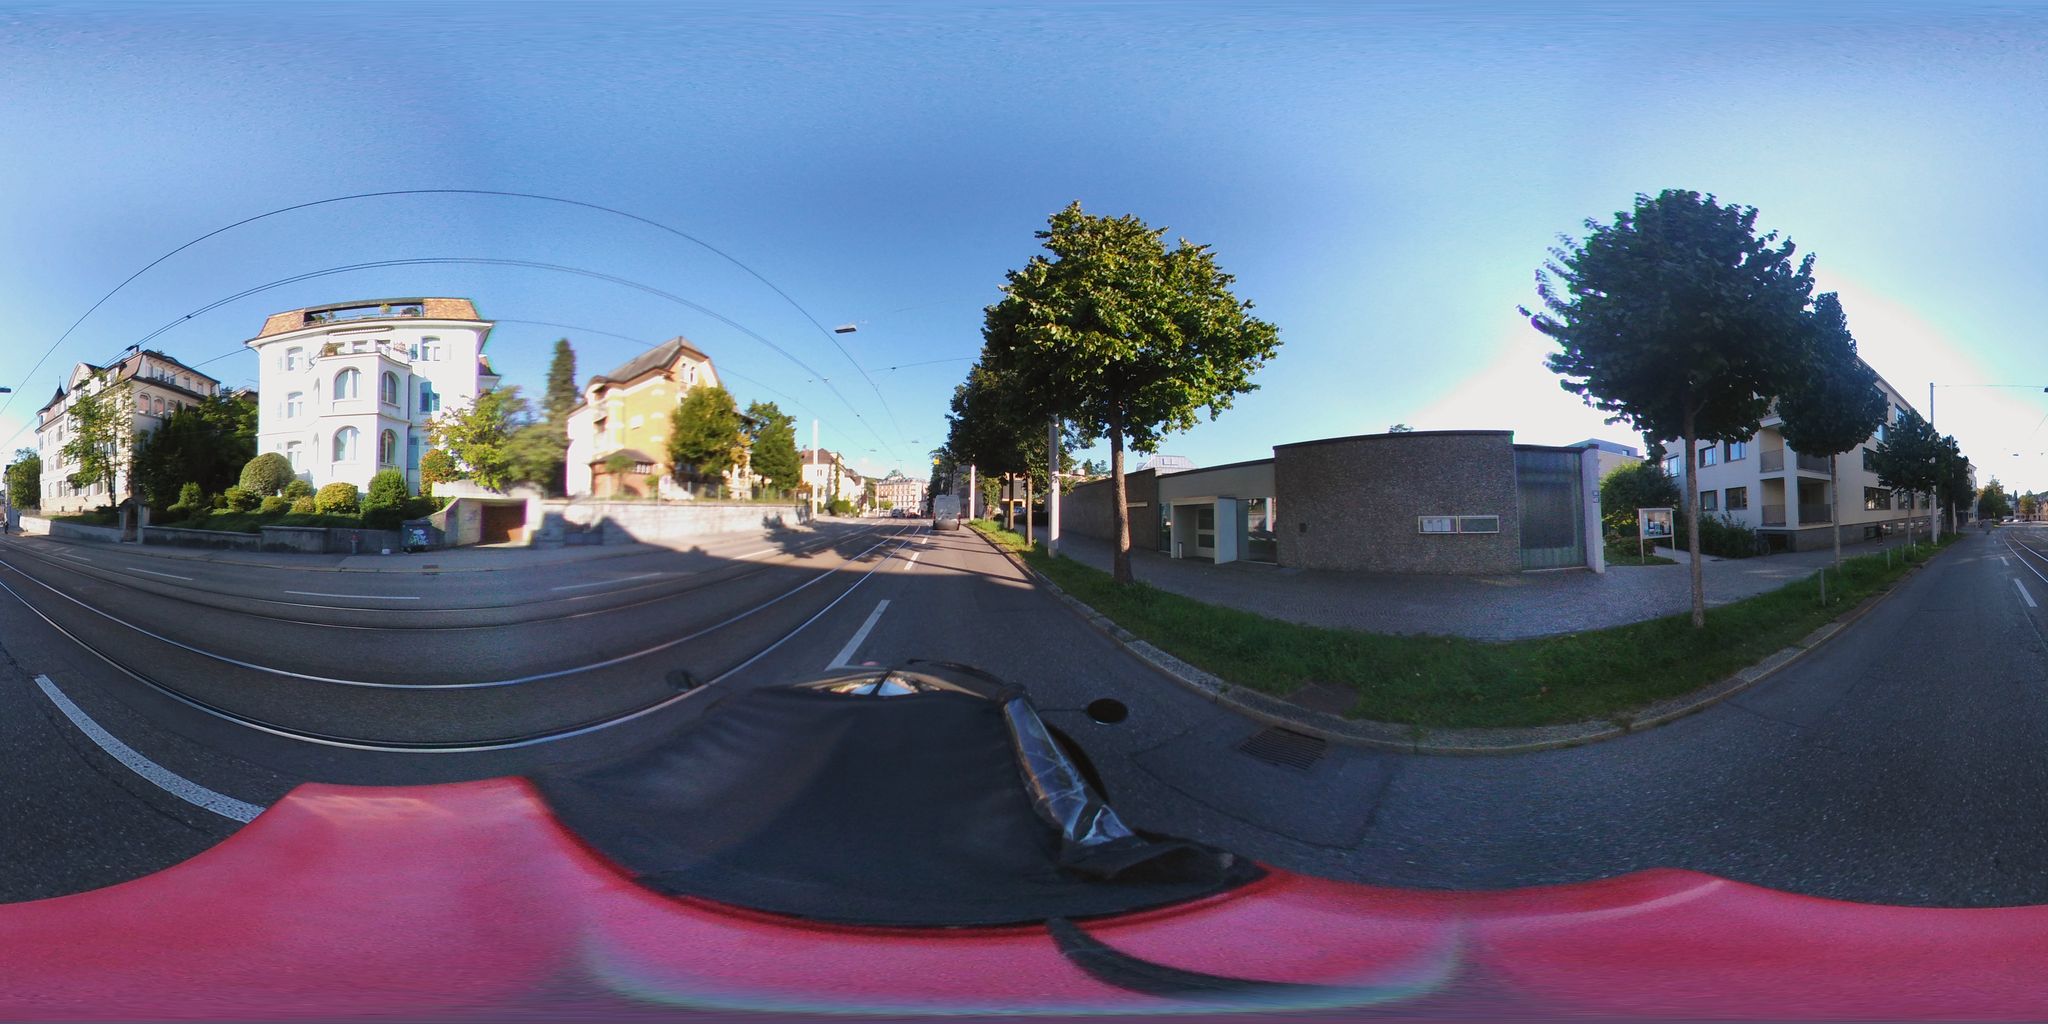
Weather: clear
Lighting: day
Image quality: good
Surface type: cycling surface
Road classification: secondary
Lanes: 3, 4
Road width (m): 12
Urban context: urban centre
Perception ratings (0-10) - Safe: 2.24, Lively: 9.14, Beautiful: 2.32, Boring: 7.21, Depressing: 0.78, Wealthy: 3.54